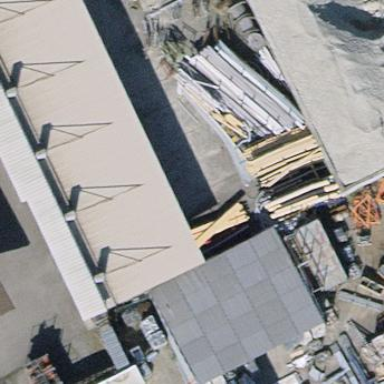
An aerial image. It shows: View of roof of building.